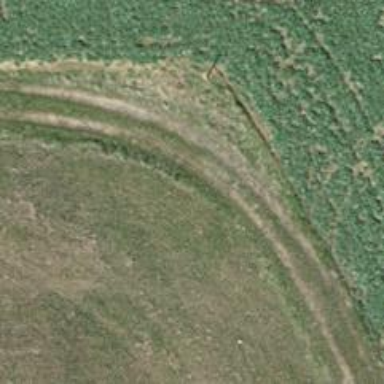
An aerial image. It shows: Track with grade 2 tracktype.